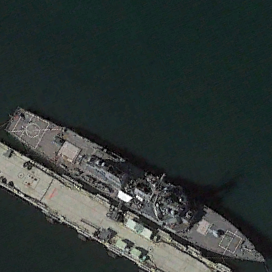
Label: destroyer